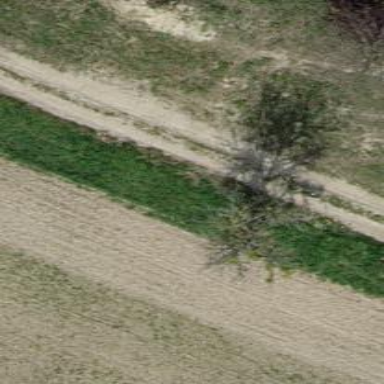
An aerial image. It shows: Single tag "natural: tree."